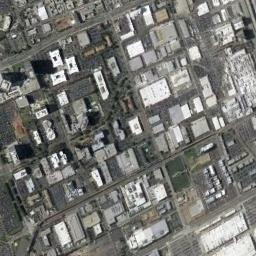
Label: industrial_area